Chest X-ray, PA view. Patient: 14 years old, sex F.
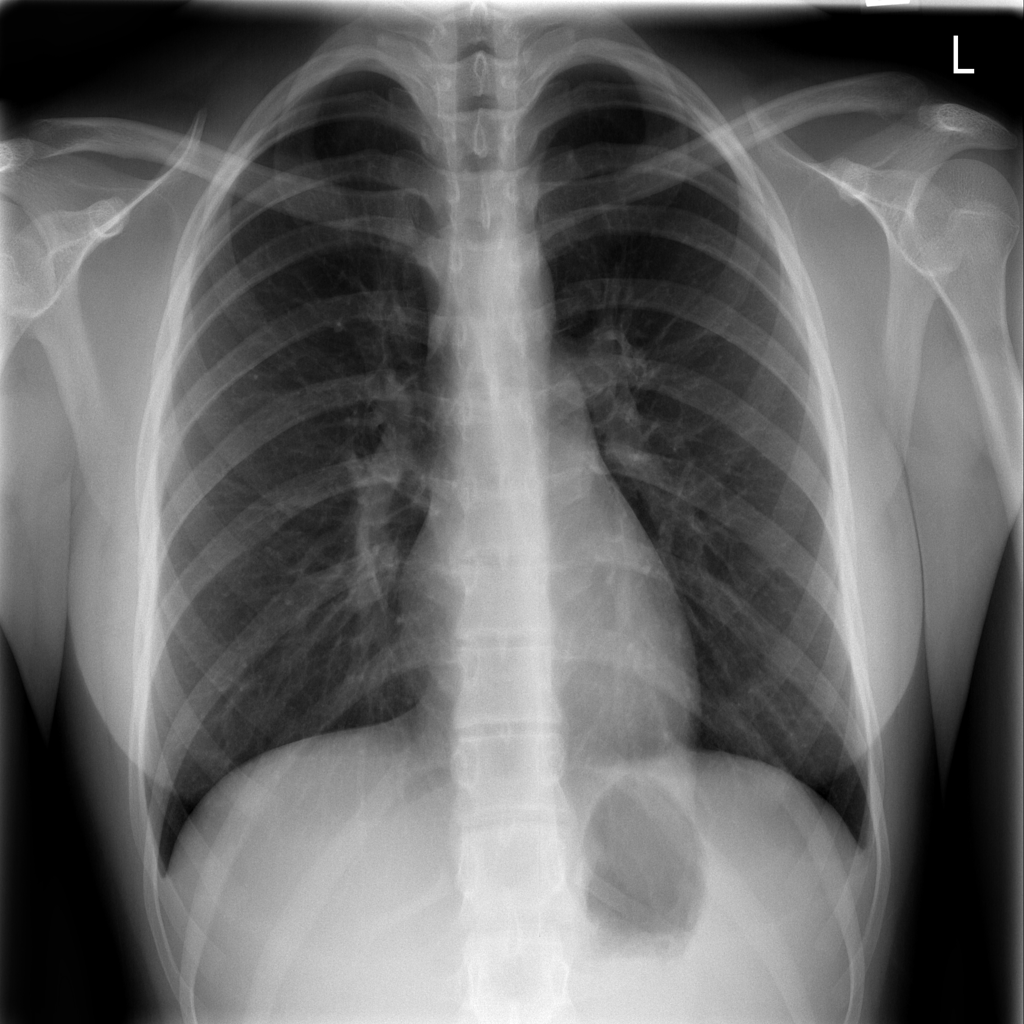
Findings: No Finding